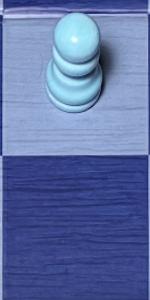
Label: Empty